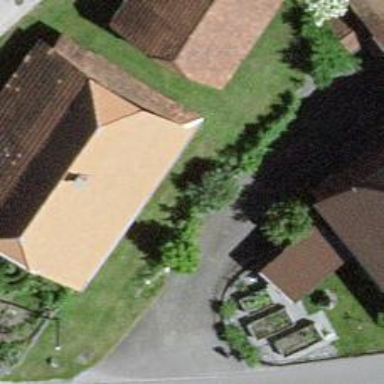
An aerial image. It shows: Residential building.